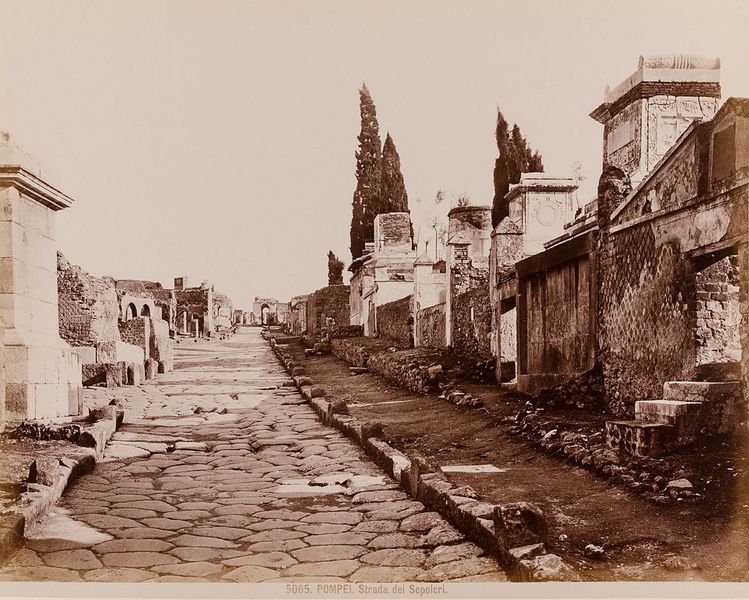
Künstler: Giacomo Brogi
Standort: Hamburg
Institution: Museum für Kunst und Gewerbe Hamburg
Schlagwörter: stadt, ort, dorf, foto, fotografie, photographie, stadtansicht, photo, grab, pompeji, architekturfotografie, ausgrabung, albumin, grabung, via, lichtbild, dokumentarfotografie, historische, architekturphotographie, bildwerke, angewandte und bildende kunst, hessische systematik, schwarzweißpositivverfahren, silbersalzverfahren, schwarzweißfotografie, berichtende, gebäude, örtlichkeit, straße, stätte, grabstätte, straßen, plätze, albuminpapier, archäologische, sepolcri